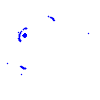
Particle: proton